Question: I have two files in my Google Drive with .ipynb extension, but one of them is marked as Unknown File type and has a blue icon. What can I do to change the second one to a Colaboratory file?

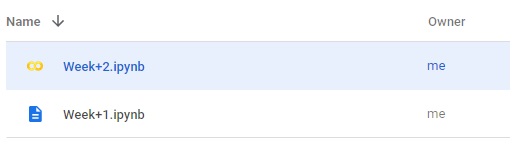
Answer: If you want to get that icon you should save a copy from Colab
1. Upload your file to Drive
2. Open a file with Colab
3. Save a copy in Drive
4. Go to Drive and find folder
5. Inside you will find your file with the Colab icon